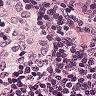
Metastatic tissue present: no